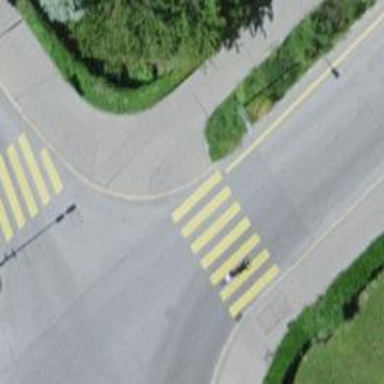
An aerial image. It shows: Uncontrolled zebra crossing on the road.